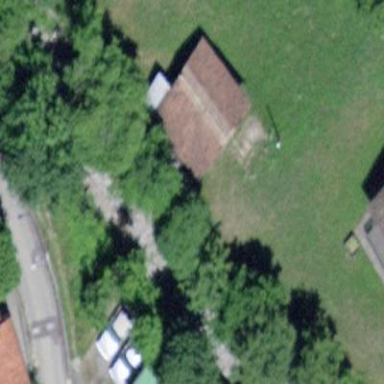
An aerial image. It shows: Rural barn.